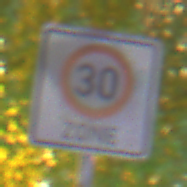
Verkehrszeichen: BeginnZone30
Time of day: Night
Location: Outdoor (Urban)
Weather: PartlyCloudy
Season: NotSpecified
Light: Natural